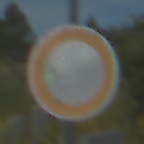
Verkehrszeichen: VerbotFahrzeugeAllerArt
Umgebung: Outdoor, Special
Tageszeit: Midday
Wetter: PartlyCloudy
Licht: Natural
Jahreszeit: NotSpecified
Kontrast: HighContrast